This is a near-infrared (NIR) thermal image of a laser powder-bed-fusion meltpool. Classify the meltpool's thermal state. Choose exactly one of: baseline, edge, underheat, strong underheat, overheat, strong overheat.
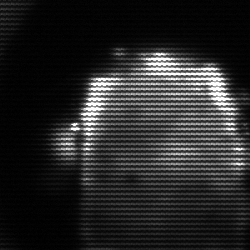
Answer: baseline